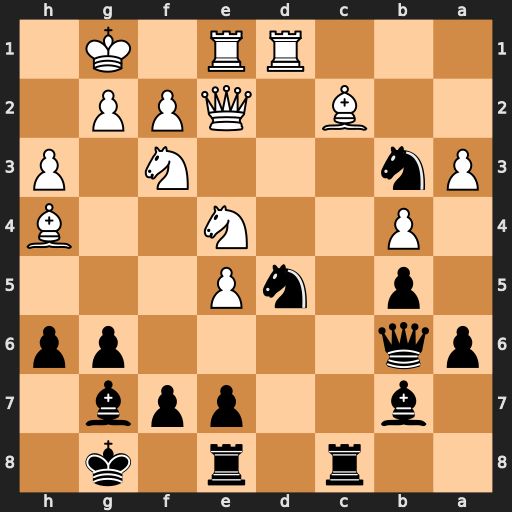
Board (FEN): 2r1r1k1/1b2ppb1/pq4pp/1p1nP3/1P2N2B/Pn3N1P/2B1QPP1/3RR1K1
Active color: b
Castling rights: -
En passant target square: -
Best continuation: Nf4 Bxb3 Nxe2+